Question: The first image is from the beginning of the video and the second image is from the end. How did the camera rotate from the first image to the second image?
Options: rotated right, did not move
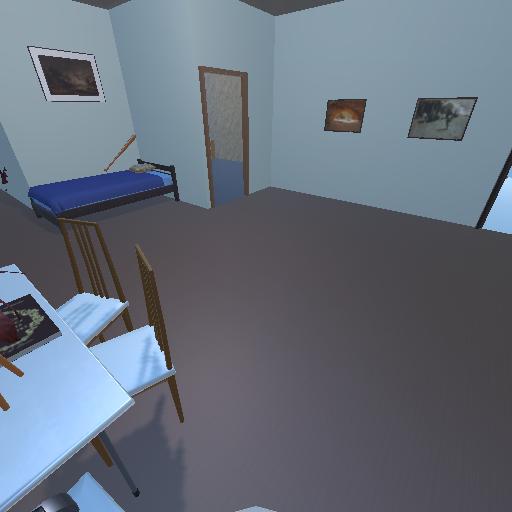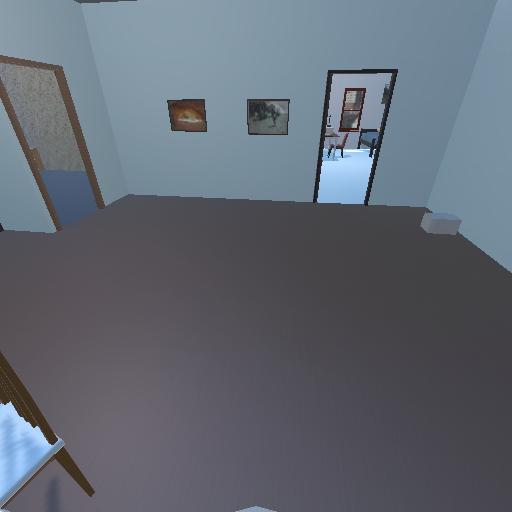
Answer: rotated right